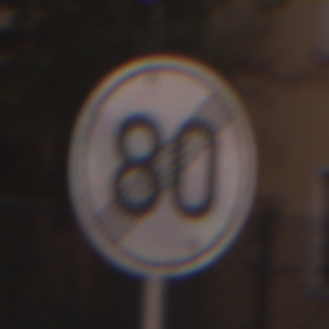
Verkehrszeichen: EndeGeschwindigkeit80
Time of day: SunriseSunset
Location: Outdoor (Urban)
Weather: Clear
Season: NotSpecified
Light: Natural